Field crop: maize
Growth stage: 2
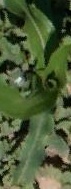
Species: maize